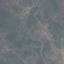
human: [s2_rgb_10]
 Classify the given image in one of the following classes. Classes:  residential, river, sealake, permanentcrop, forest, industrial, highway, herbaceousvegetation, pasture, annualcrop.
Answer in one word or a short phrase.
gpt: HerbaceousVegetation